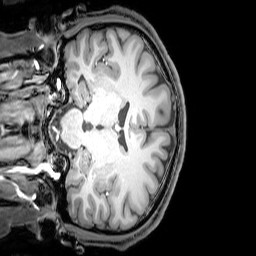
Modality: T1w
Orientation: coronal
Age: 24
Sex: male
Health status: healthy
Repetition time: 0.081 s
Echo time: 0.037 s